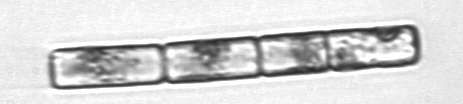
Label: Guinardia_delicatula